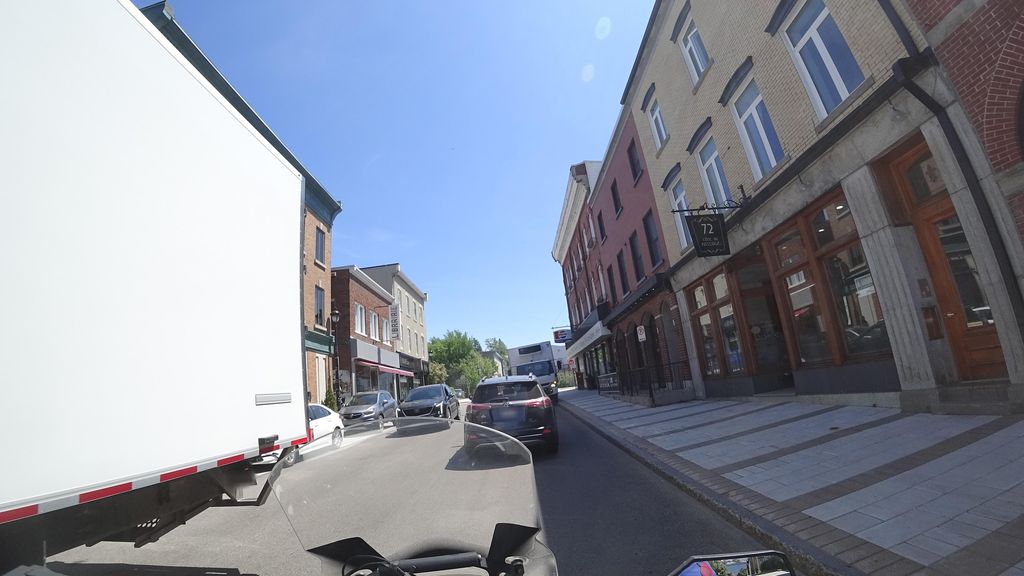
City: quebec_city